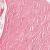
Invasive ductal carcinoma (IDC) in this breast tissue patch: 0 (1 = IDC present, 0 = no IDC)